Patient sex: F
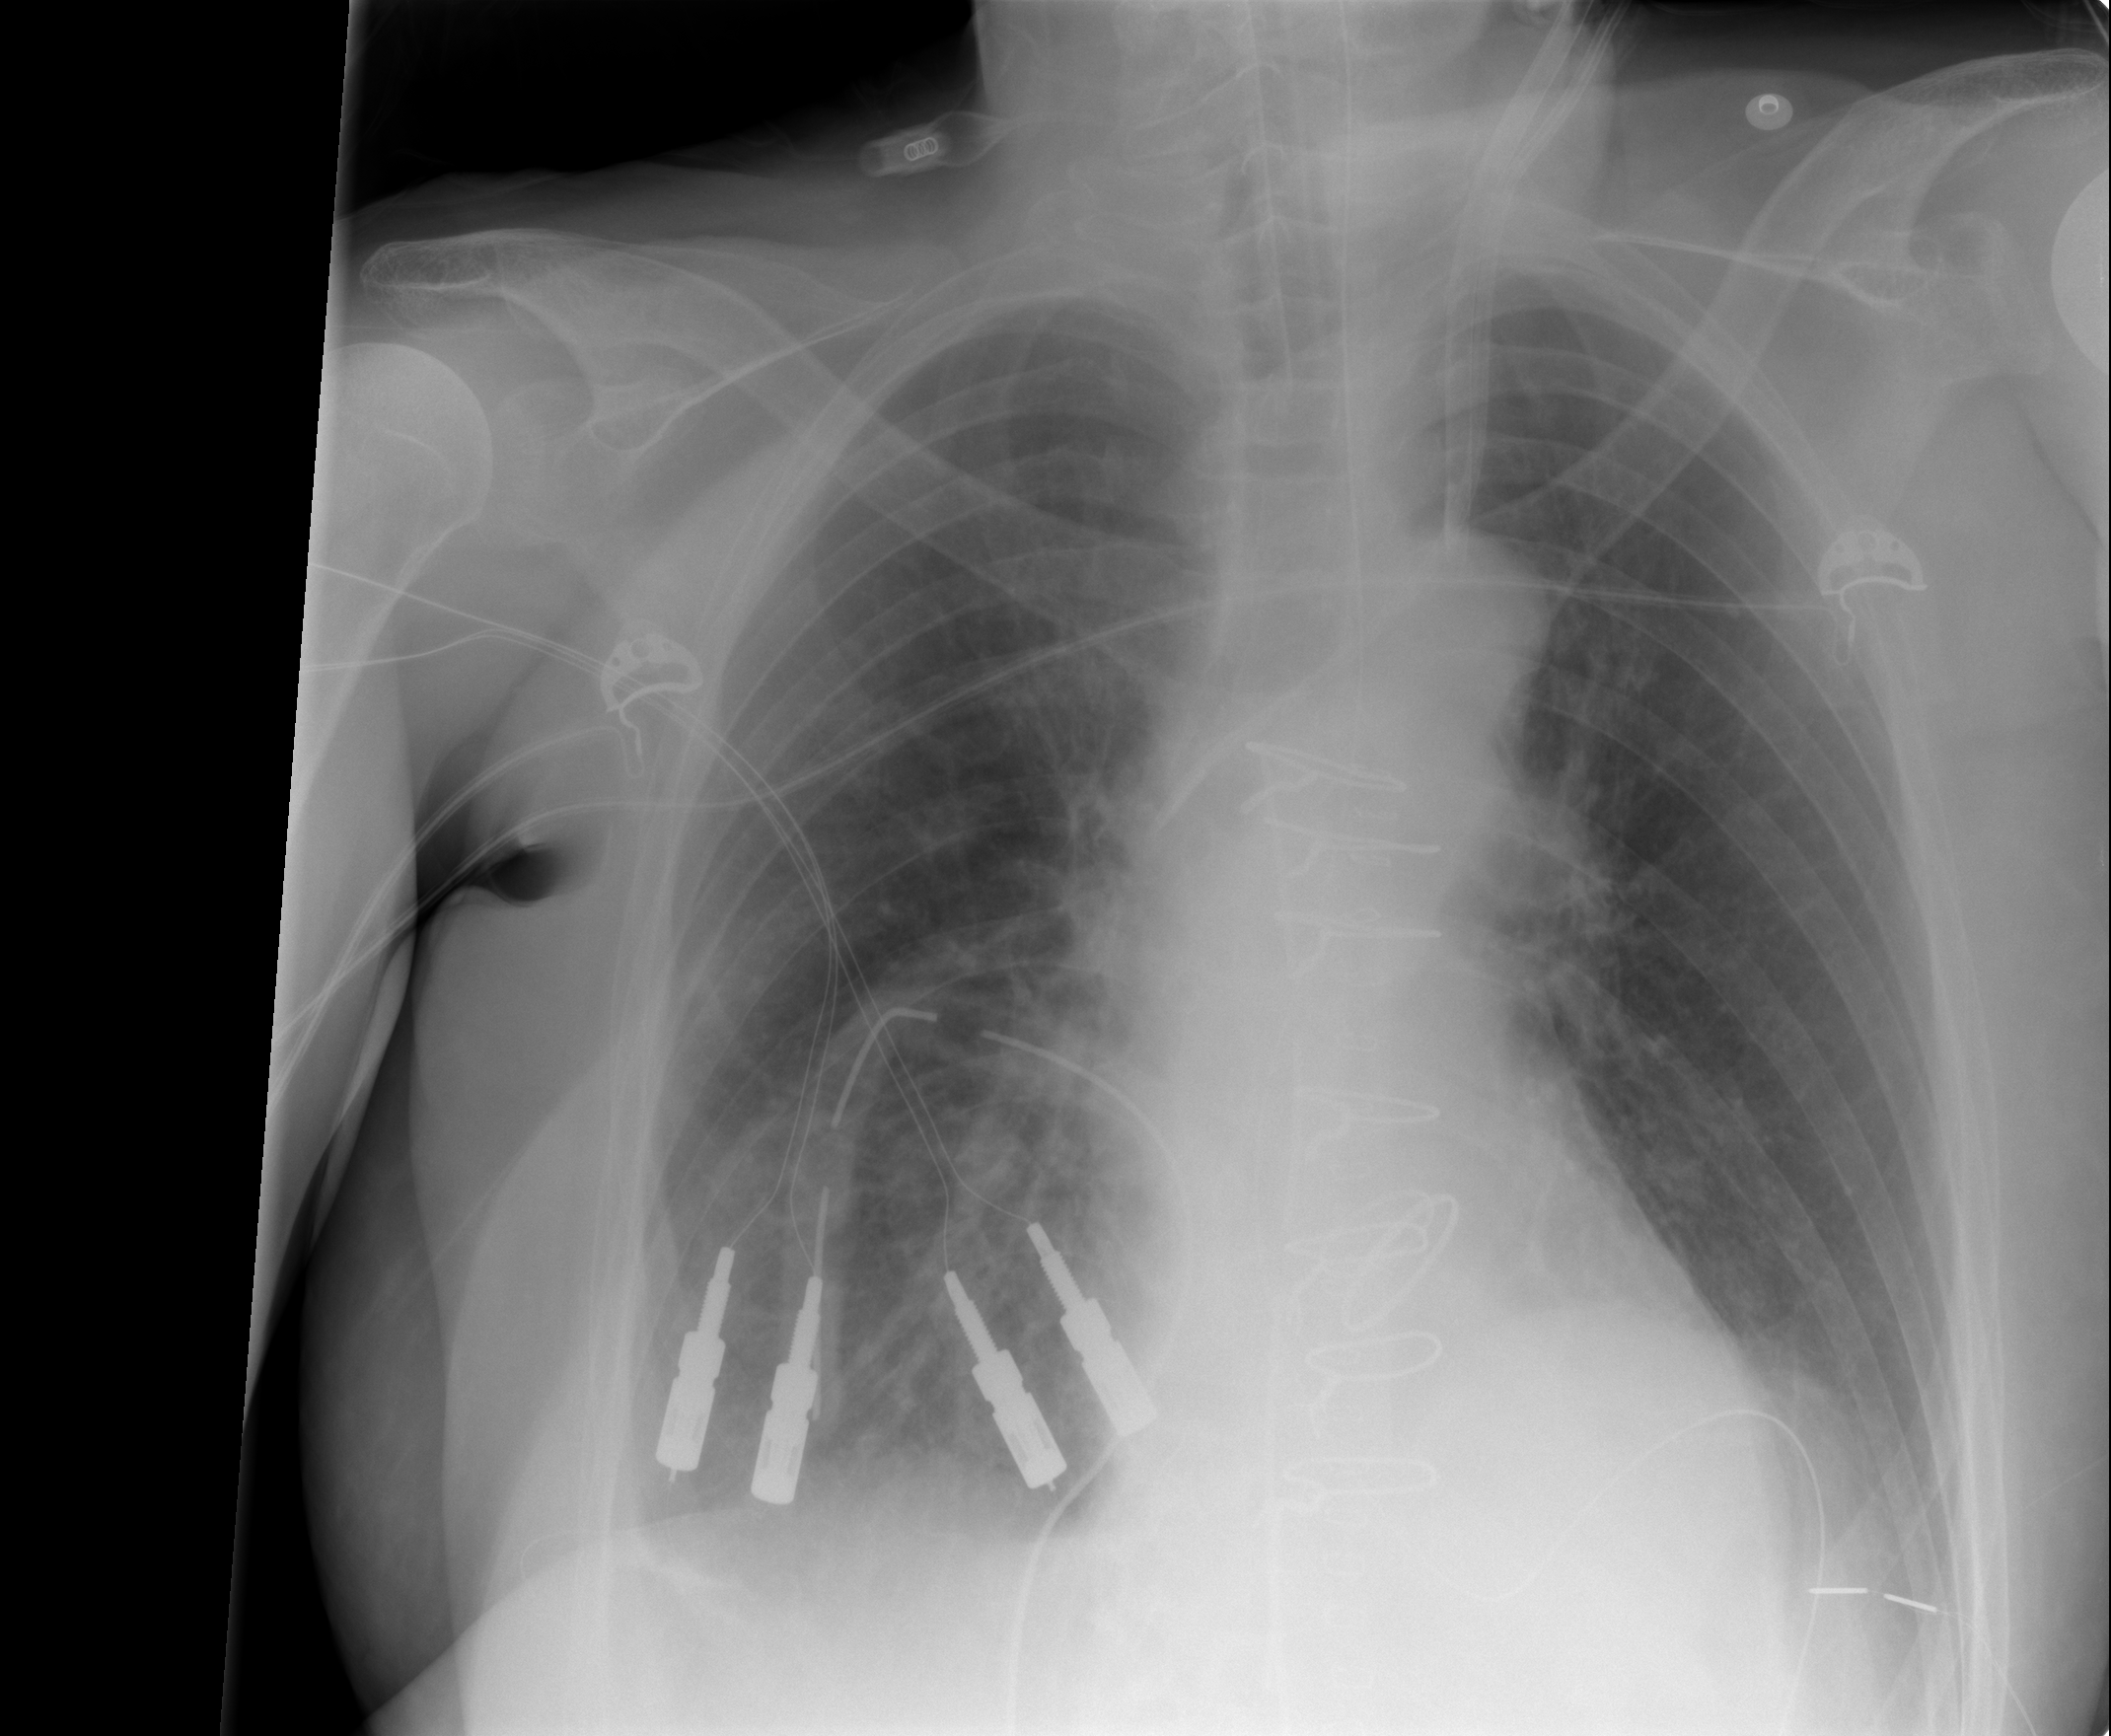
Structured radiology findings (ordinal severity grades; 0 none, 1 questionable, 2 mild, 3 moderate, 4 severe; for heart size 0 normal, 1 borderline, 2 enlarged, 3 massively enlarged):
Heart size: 0
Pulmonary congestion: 0
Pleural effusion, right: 2
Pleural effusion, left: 2
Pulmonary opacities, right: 0
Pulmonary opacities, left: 0
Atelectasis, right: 2
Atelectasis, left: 2